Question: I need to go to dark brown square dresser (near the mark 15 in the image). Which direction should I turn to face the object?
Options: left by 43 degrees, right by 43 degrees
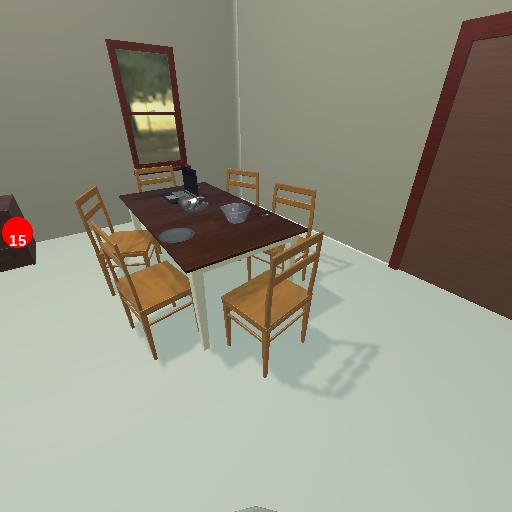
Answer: left by 43 degrees